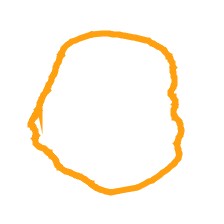
Shape: circle